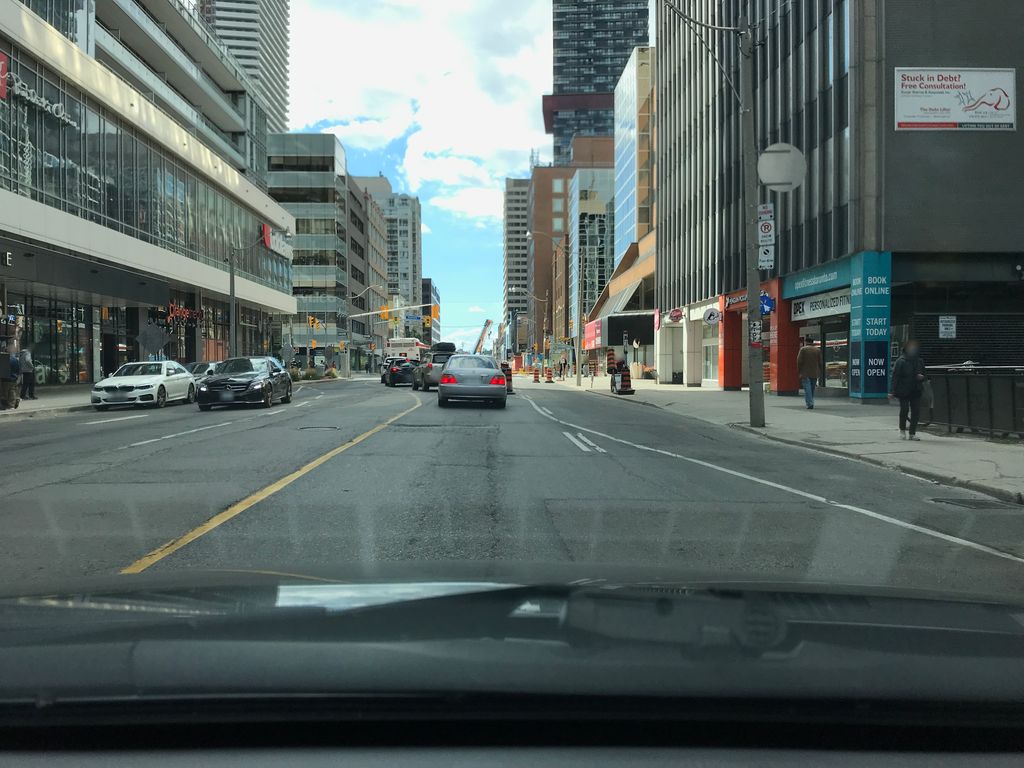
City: toronto